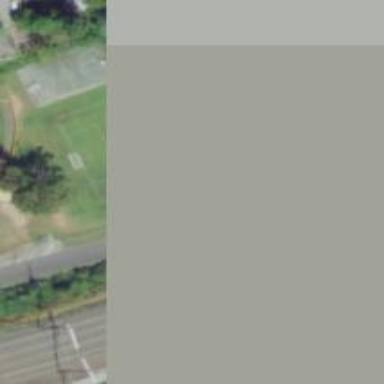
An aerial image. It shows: Soccer pitch for outdoor sports and leisure activities.